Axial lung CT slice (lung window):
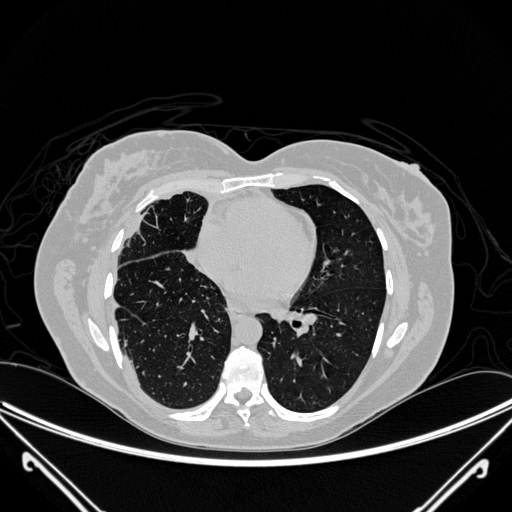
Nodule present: no